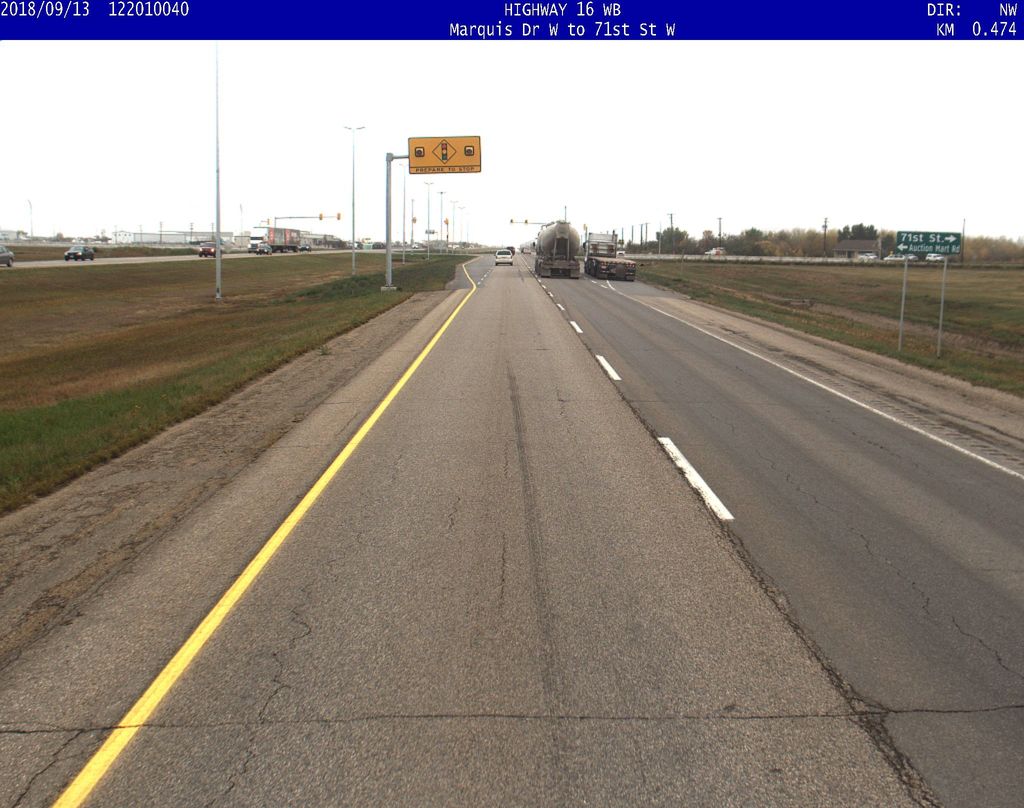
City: saskatoon